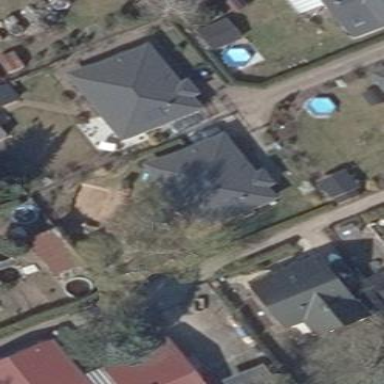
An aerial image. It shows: Detached building.